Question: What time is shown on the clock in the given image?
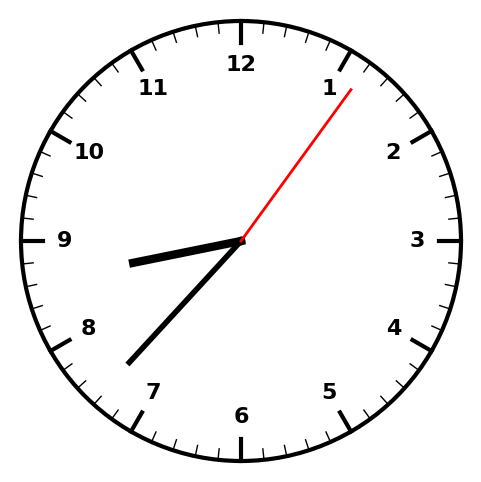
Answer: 08:37:06